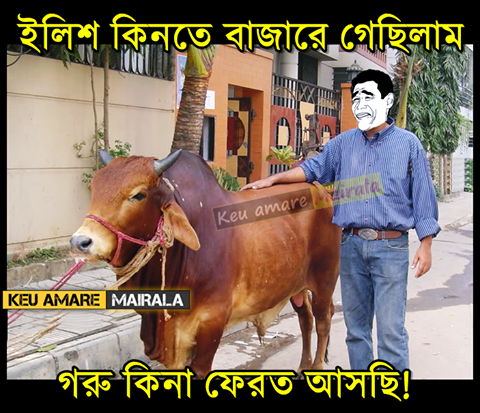
Caption: ইলিশ কিনতে বাজারে গেসিলাম গরু কিনা ফেরত আসছি
Label: hate